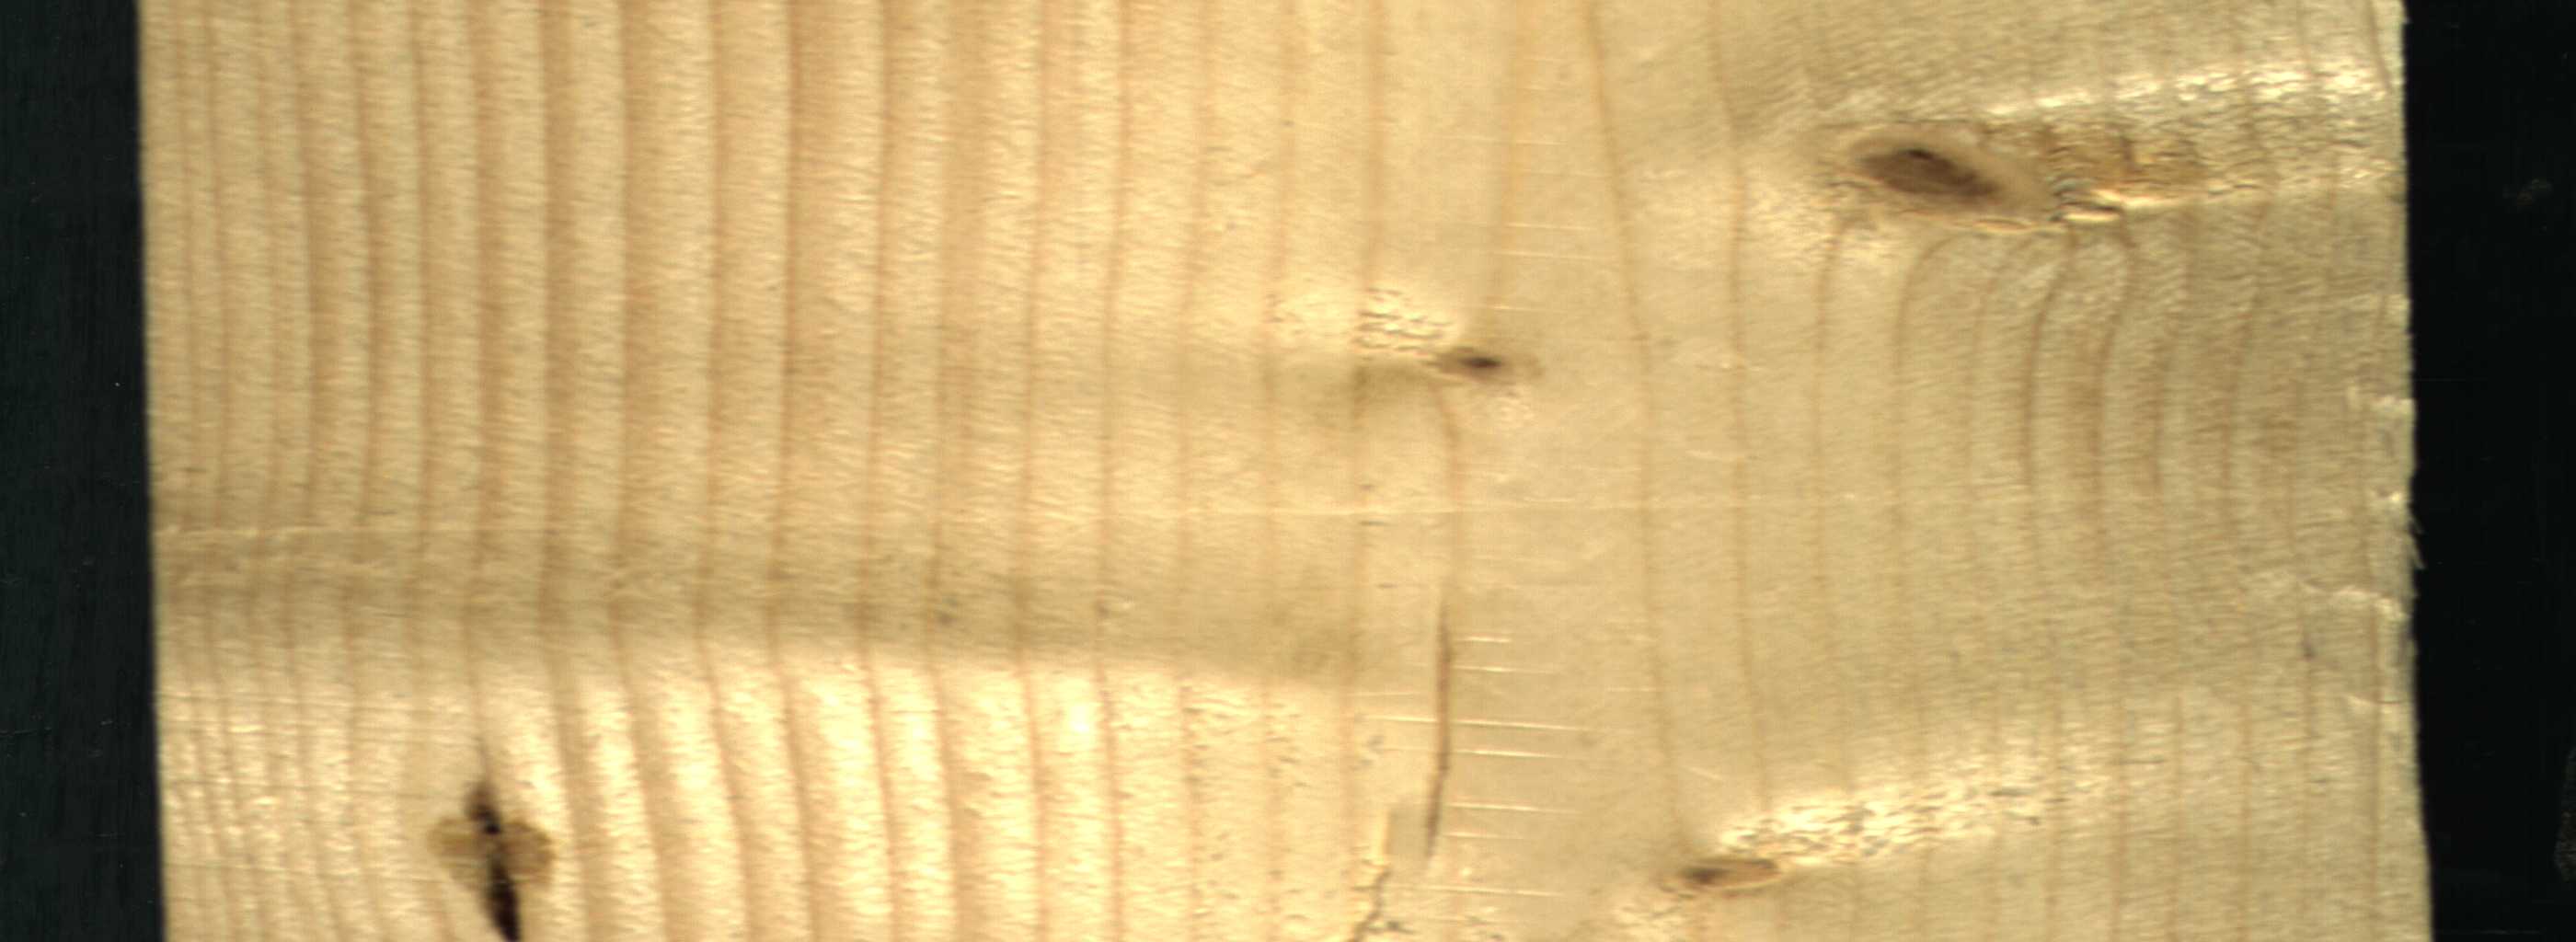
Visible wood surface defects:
resin
Live_Knot
Live_Knot
Live_Knot